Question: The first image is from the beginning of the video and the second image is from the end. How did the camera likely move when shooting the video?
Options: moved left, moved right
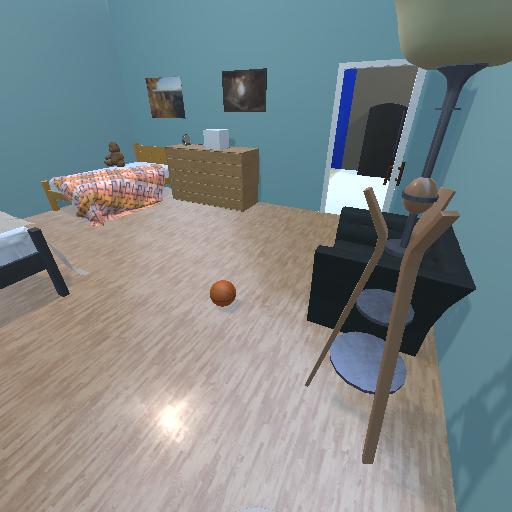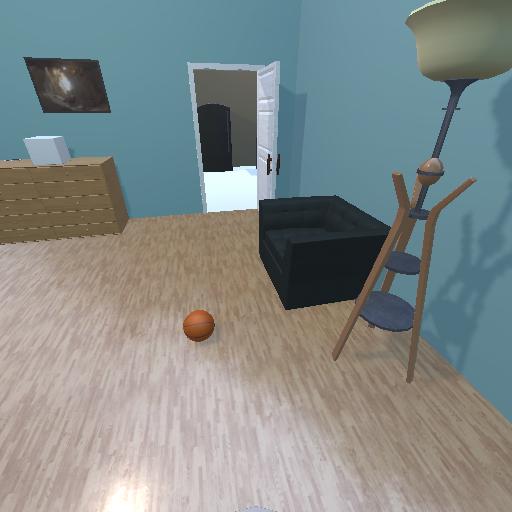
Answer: moved left